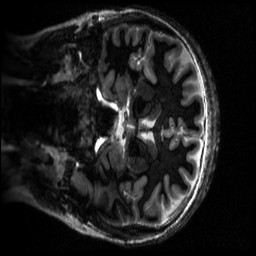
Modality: MP2RAGE
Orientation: coronal
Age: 29
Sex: female
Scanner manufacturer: siemens
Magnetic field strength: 6.98 T
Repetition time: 6 s
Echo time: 0.00283 s